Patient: sex F, age 54
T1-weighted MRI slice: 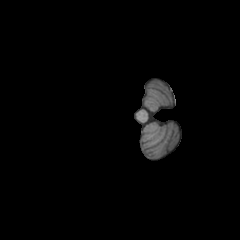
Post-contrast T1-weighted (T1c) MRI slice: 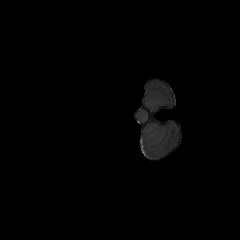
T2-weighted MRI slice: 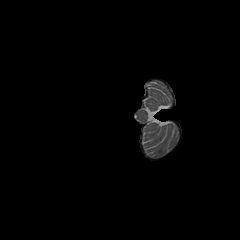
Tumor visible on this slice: no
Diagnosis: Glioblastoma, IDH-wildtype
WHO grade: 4